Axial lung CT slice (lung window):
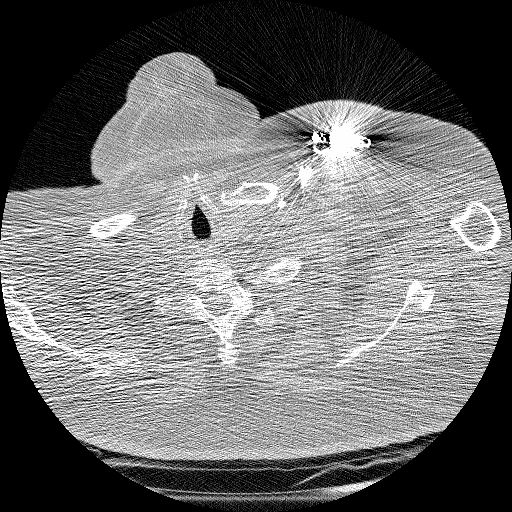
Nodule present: no